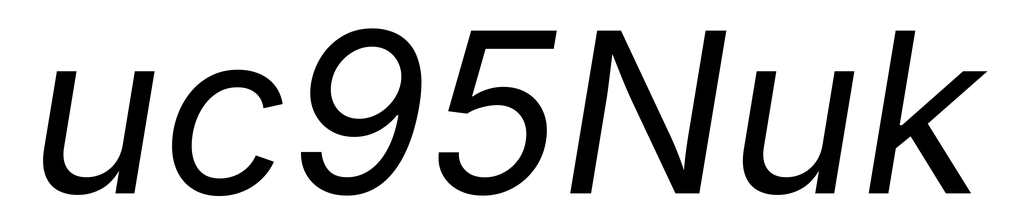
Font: Inter-Italic_Italic